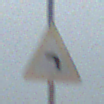
Verkehrszeichen: KurveLinks
Umgebung: Roofed, Beach
Tageszeit: Midday
Wetter: Overcast
Licht: Natural
Jahreszeit: NotSpecified
Kontrast: LowContrast